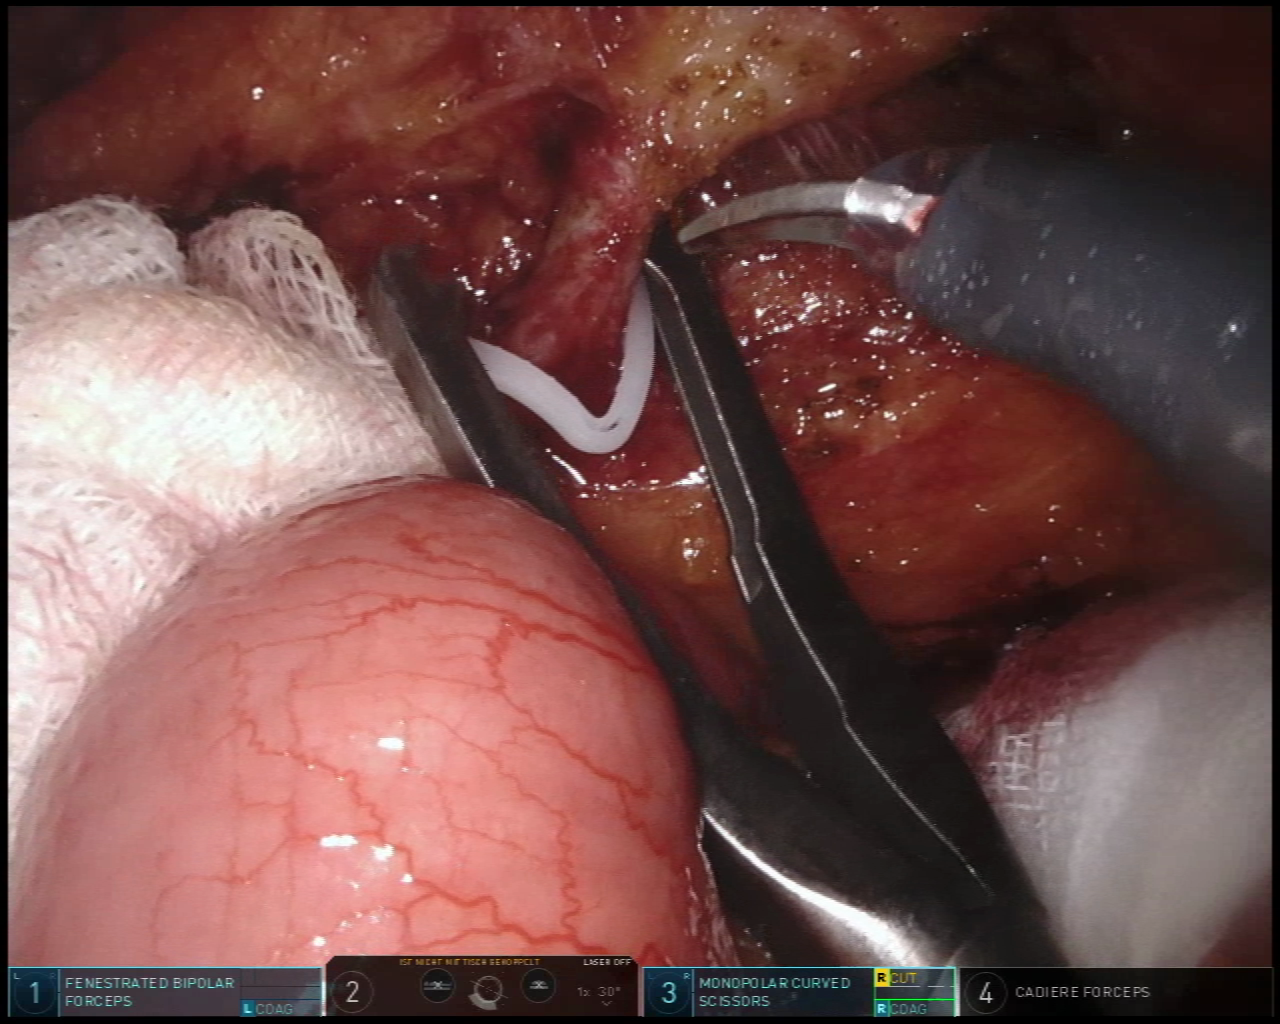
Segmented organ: inferior_mesenteric_artery
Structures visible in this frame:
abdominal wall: no
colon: no
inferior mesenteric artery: yes
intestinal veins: no
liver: no
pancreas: no
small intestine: yes
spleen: no
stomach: no
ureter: no
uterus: no
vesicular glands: no